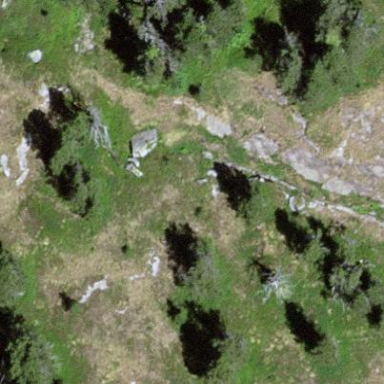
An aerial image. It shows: Patch of scrub vegetation.